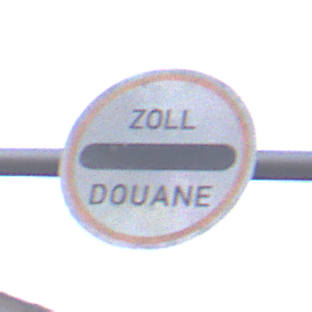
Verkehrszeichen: Zollstelle
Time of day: SunriseSunset
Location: Outdoor (Urban)
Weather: PartlyCloudy
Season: NotSpecified
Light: Natural